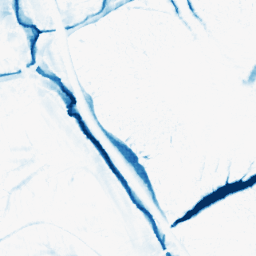
Category: morphological
Decomposition family: morphological_ellipse
Decomposition parameters: operation: closing
width: 20
height: 20
Upsampling method: sinc_blackman
Upsampling parameters: scale: 8
kernel_size: 16
Upsampling scale: 8